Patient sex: M
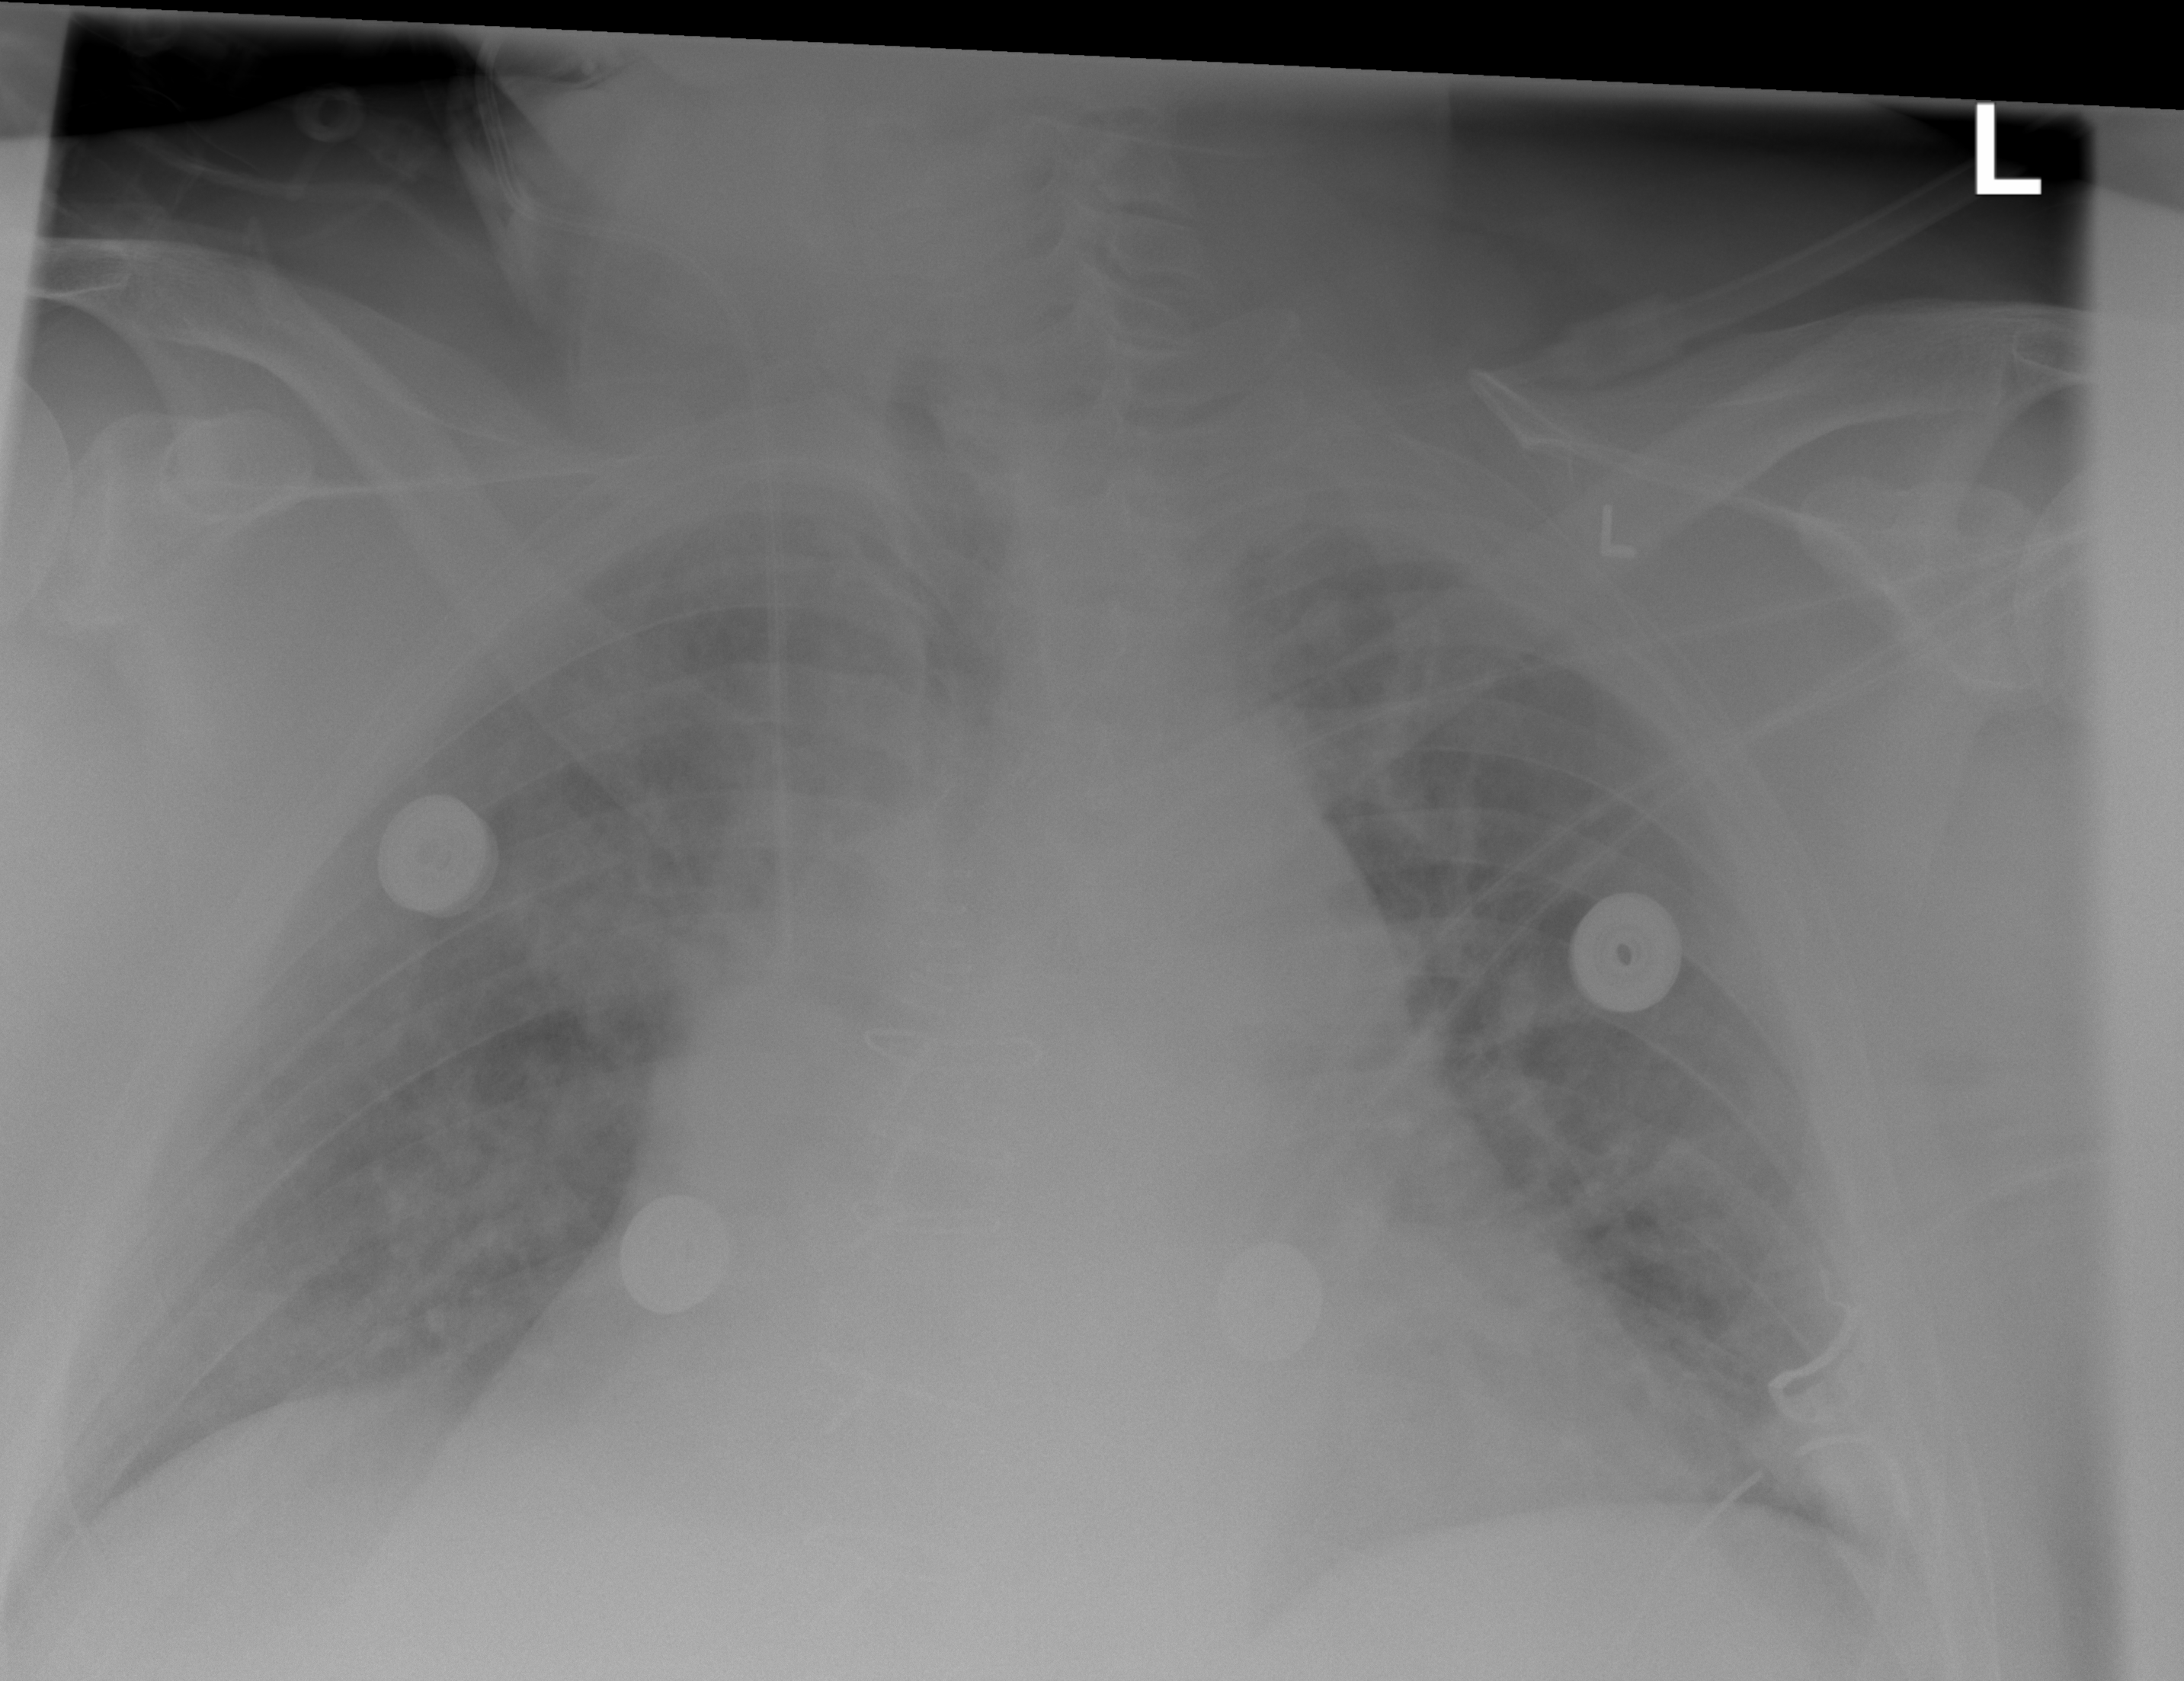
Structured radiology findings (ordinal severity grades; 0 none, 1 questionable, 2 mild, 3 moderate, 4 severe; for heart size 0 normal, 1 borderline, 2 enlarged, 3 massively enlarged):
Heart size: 3
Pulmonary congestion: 2
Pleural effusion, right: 0
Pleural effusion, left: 0
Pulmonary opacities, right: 2
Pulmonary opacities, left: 2
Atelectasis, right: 2
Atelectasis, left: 2